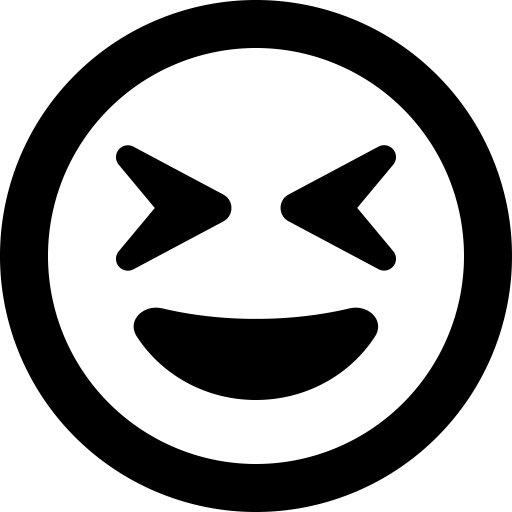
Tags: icon, FontAwesome, fa-icon, outline, face, grin, squint